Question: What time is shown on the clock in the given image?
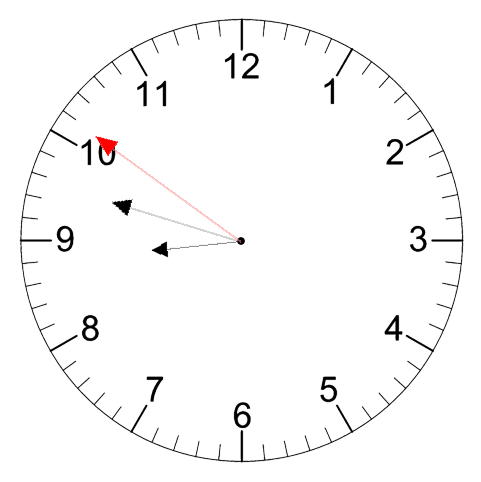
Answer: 08:47:51